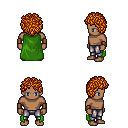
a pixel art fantasy rpg character, male body template, human, dark skin, green cape, metal pants, dark blonde curly afro hairstyle, leather bracers, four views (front, back, left, right), 2x2 character sprite sheet, small pixel art, hard edges, no anti-aliasing